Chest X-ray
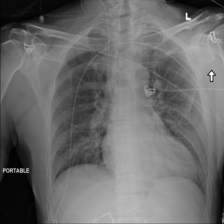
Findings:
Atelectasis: negative
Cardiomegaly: negative
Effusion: negative
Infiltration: negative
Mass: negative
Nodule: negative
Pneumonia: negative
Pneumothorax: negative
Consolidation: negative
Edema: positive
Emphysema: negative
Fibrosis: negative
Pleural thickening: negative
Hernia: negative